Question: I am trying to add a simple image cropping functionality in my Electron app. I want something like <URL>.
I have tried <URL>, but both did not work.
With the latter library, I simply did:
'''
import React, { useState } from 'react';
import Cropper from 'react-cropper';
import 'cropperjs/dist/cropper.css';
const ImageCrop = () => {
const [upImg, setUpImg] = useState();
const onSelectFile = e => {
if (e.target.files && e.target.files.length > 0) {
const reader = new FileReader();
reader.addEventListener('load', () => setUpImg(reader.result));
reader.readAsDataURL(e.target.files[0]);
}
};
return (
<>
<div>
<input type="file" accept="image/*" onChange={onSelectFile} />
</div>
<Cropper src={upImg} />
</>
);
};
export default ImageCrop;
'''
The result looks like the following and I was not able to select the area.

With the former library, it only displays an orange frame around the image and does not allow cropping it.
<URL>
I imagine some JS functionality is somehow not working in Electron, but I do not know what exactly is going on here. Any help would be appreciated to explain it and make it work.
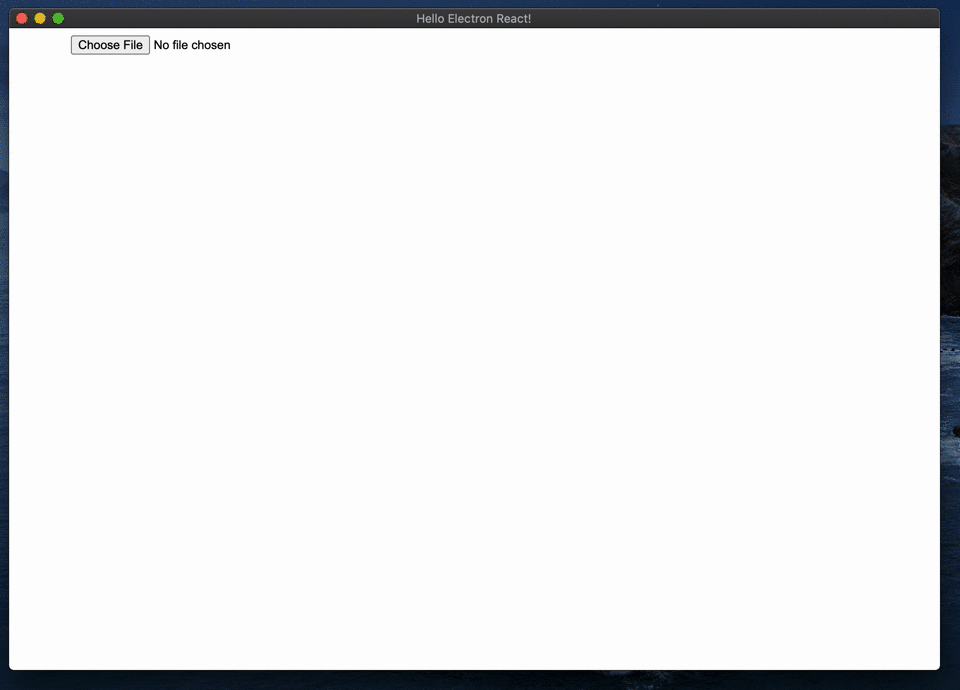
Answer: <URL> is right.
You just have to manually include the CSS file into your HTML.
I was using an 'index.html' file with Electron, so I had to add:
'''
<link rel="stylesheet" href="./node_modules/cropperjs/dist/cropper.min.css" />
'''
to the '<head>' of my HTML.